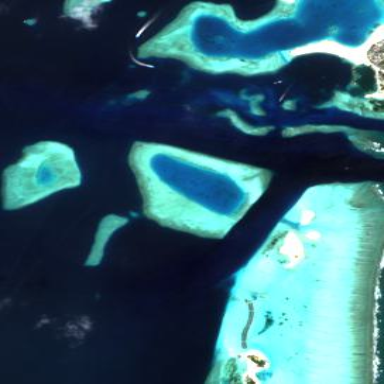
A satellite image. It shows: Coral reef in its natural habitat.